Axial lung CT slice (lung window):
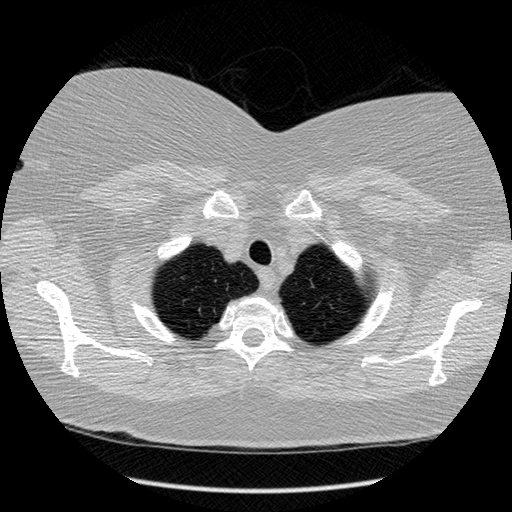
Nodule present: no